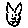
Label: cat